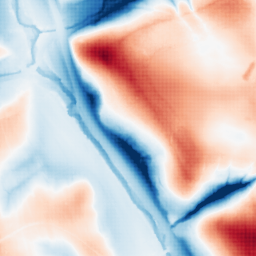
Category: edge_preserving
Decomposition family: guided
Decomposition parameters: radius: 32
eps: 1
Upsampling method: sinc_blackman
Upsampling parameters: scale: 2
kernel_size: 4
Upsampling scale: 2